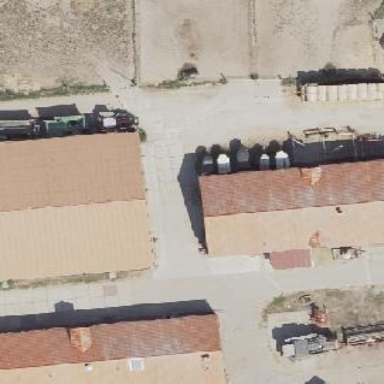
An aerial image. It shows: Gabled roof on farm auxiliary building.